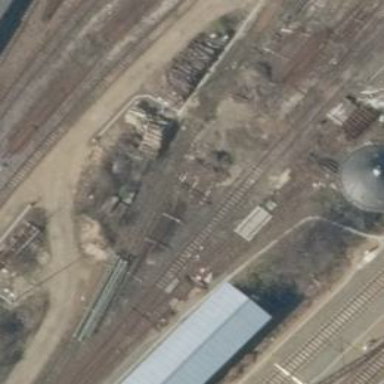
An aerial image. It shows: Unused railway yard.